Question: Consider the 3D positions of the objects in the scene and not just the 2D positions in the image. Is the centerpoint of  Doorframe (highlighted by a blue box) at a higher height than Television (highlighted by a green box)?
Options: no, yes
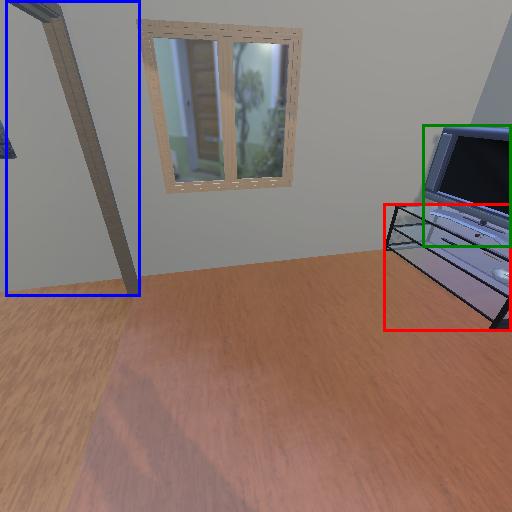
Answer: no